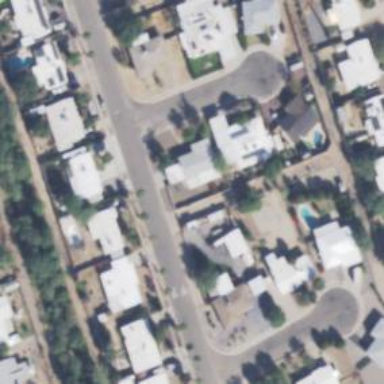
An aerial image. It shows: Alley classified as service road.